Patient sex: F
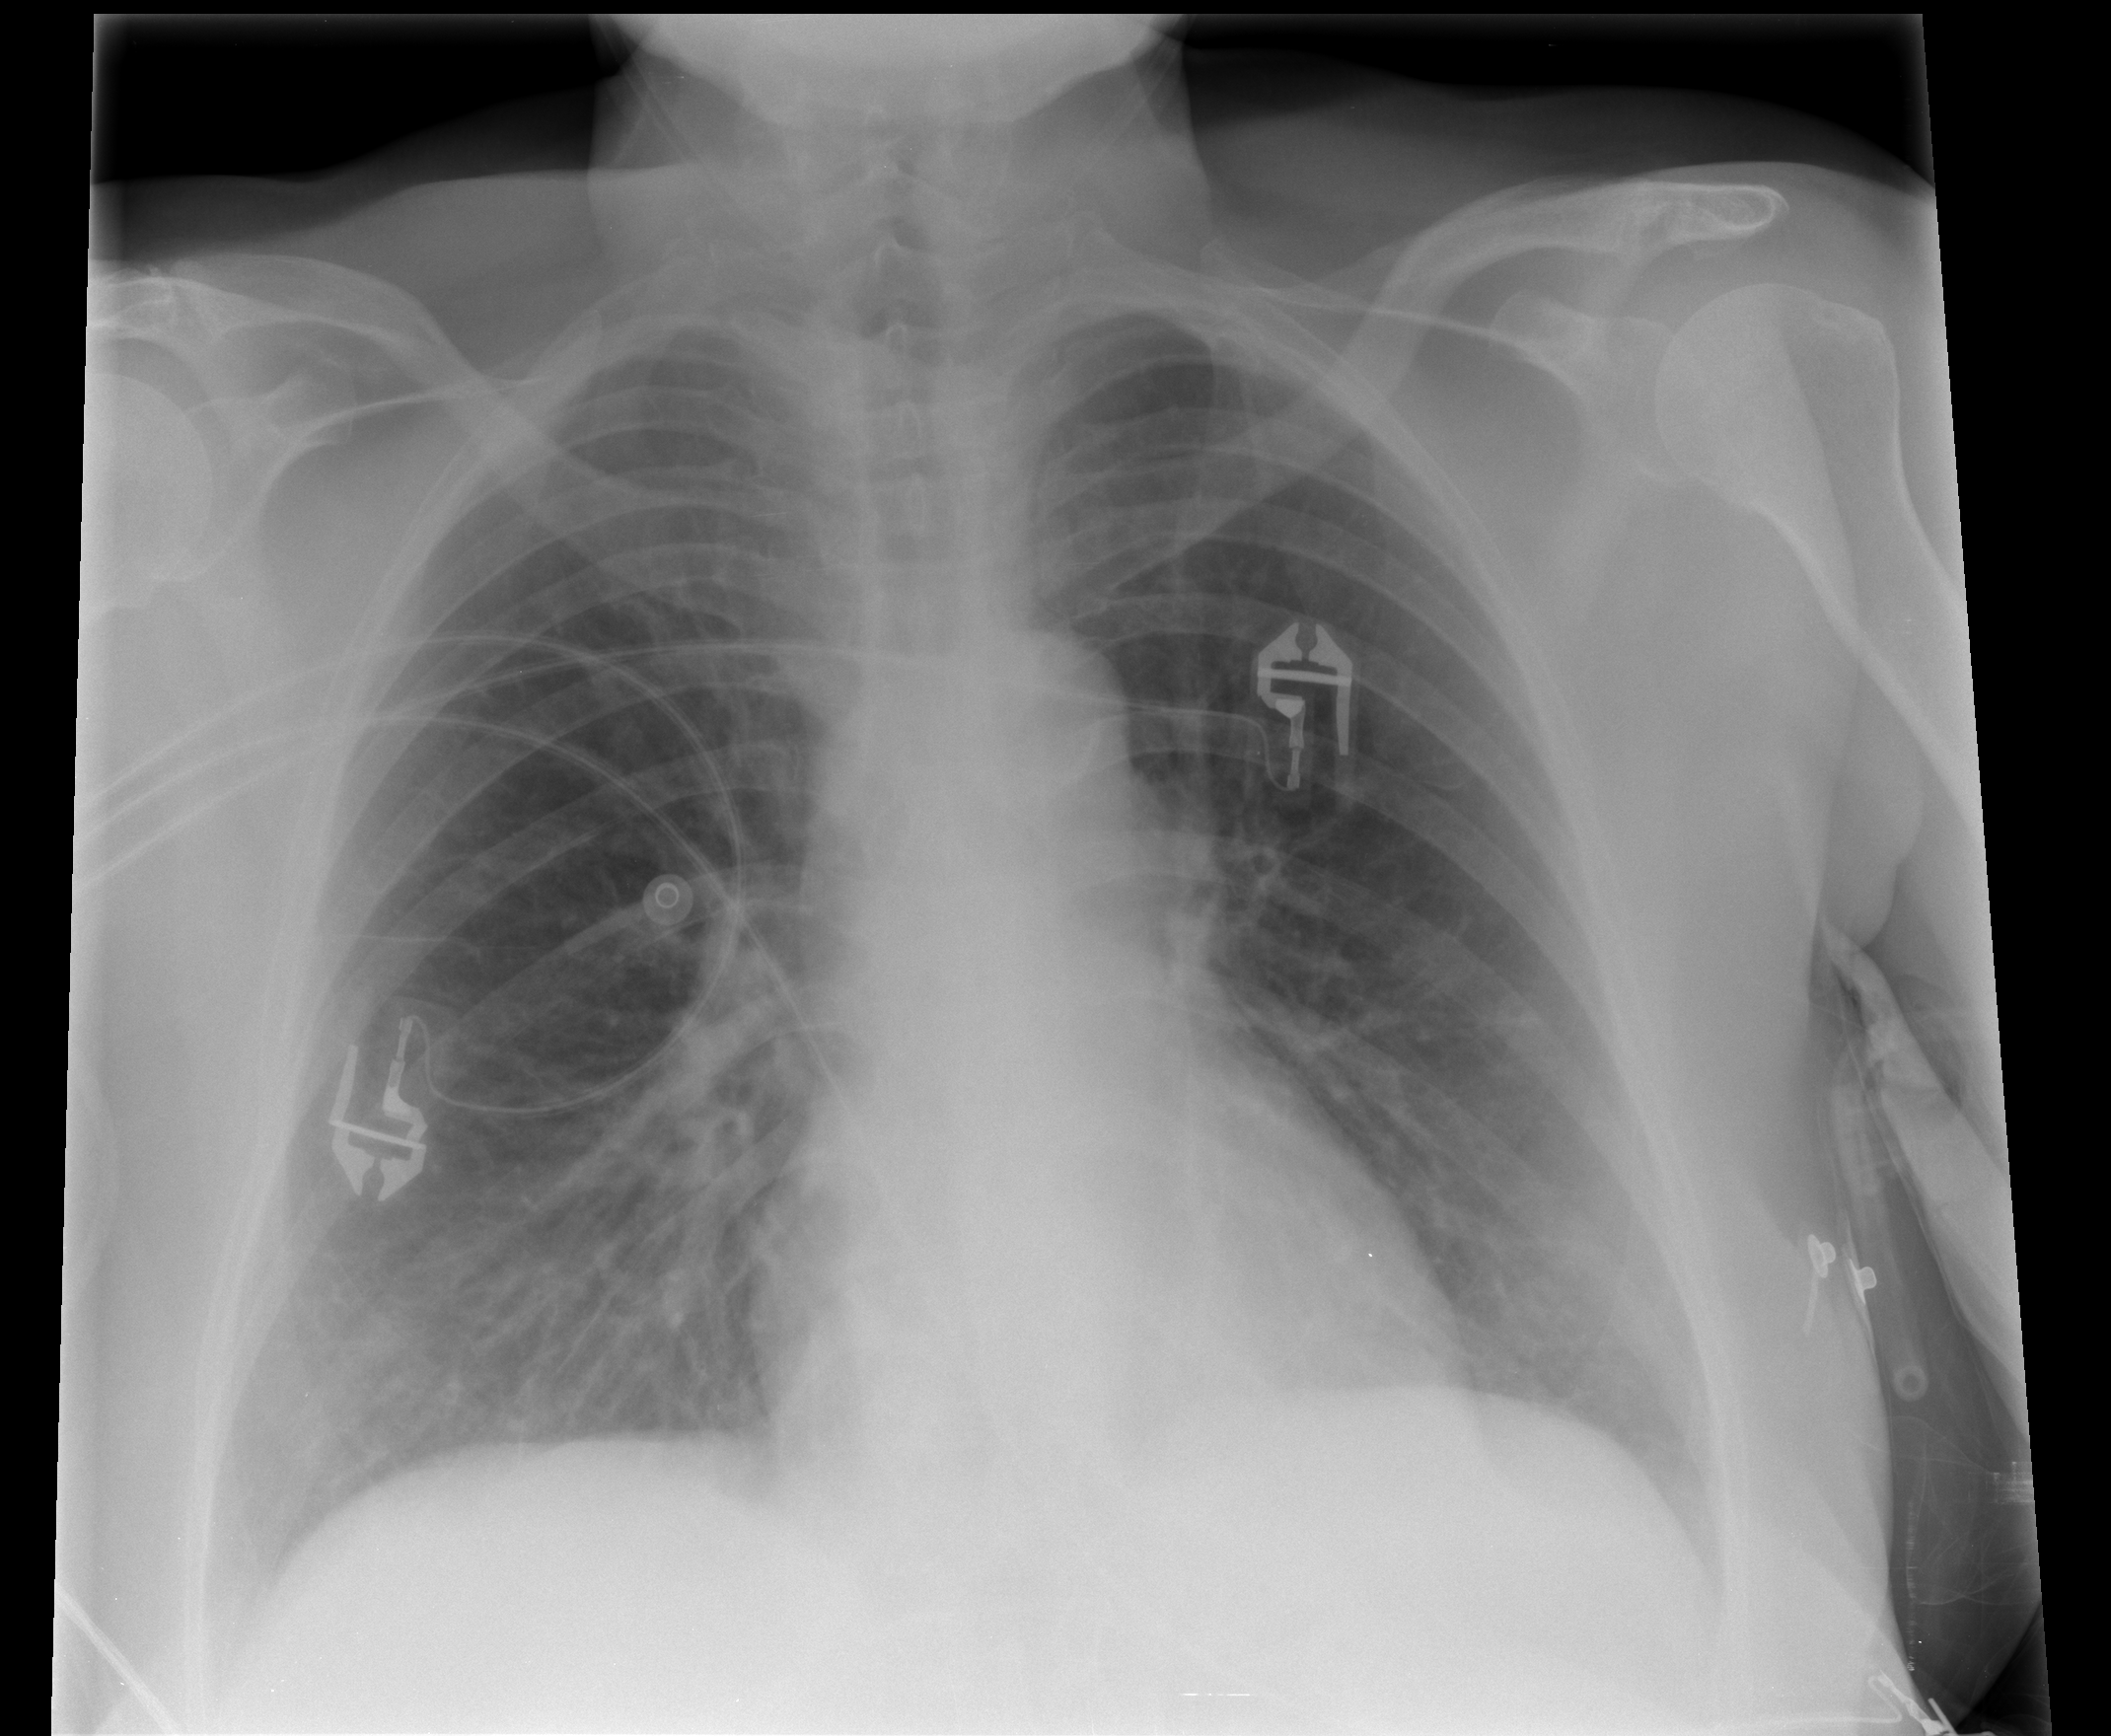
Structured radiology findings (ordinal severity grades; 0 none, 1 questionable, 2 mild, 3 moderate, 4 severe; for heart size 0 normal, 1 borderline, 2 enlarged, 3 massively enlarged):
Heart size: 0
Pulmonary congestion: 1
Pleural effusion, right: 1
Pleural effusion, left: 0
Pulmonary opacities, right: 0
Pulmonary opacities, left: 0
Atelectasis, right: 0
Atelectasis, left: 0